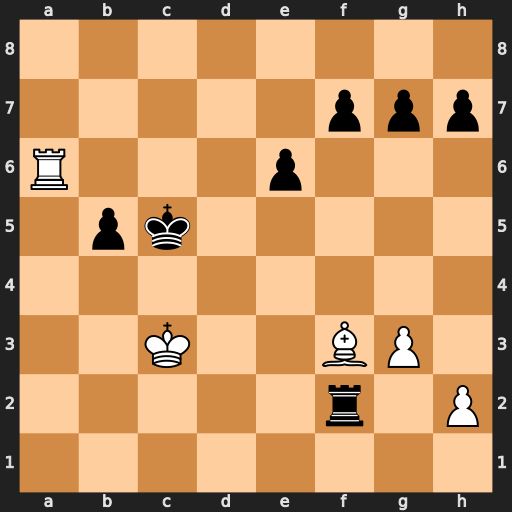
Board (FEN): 8/5ppp/R3p3/1pk5/8/2K2BP1/5r1P/8
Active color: w
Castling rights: -
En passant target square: -
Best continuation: Rc6#